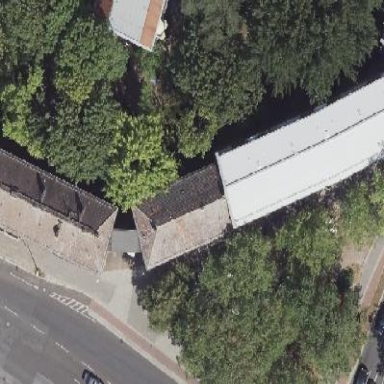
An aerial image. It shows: Hipped-roof building with apartments.